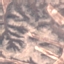
Land use / land cover class: HerbaceousVegetation